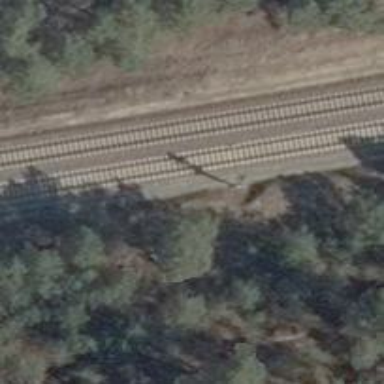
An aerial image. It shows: Signal light at railway crossing.